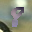
Label: 8